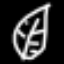
Label: leaf